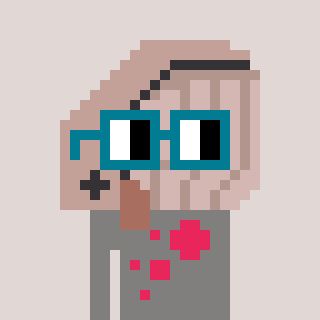
a pixel art character with square dark green glasses, a whale-shaped head and a bluegrey-colored body on a warm background